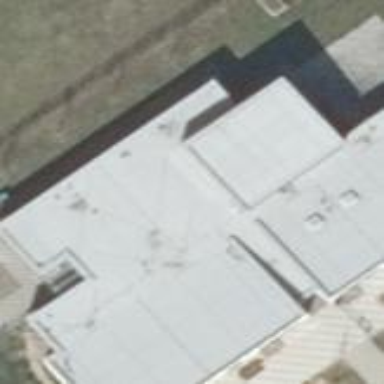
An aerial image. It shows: Kindergarten building.